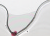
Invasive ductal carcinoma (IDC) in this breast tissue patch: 0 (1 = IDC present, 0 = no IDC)